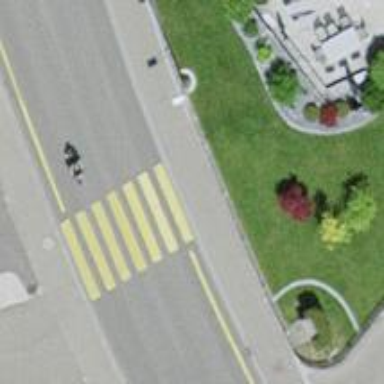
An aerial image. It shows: Zebra crossing on the road.